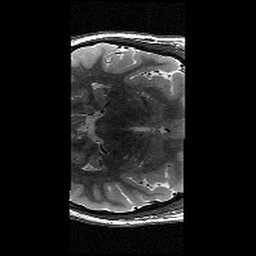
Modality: T2w
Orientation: axial
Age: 12
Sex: female
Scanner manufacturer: siemens
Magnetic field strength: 3 T
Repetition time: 9.23 s
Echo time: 0.067 s